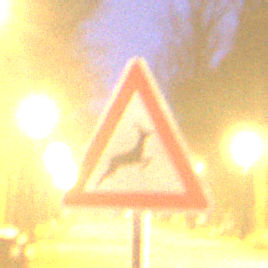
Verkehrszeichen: WildwechselLinks
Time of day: Night
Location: Outdoor (Urban)
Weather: Clear
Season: NotSpecified
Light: Artificial